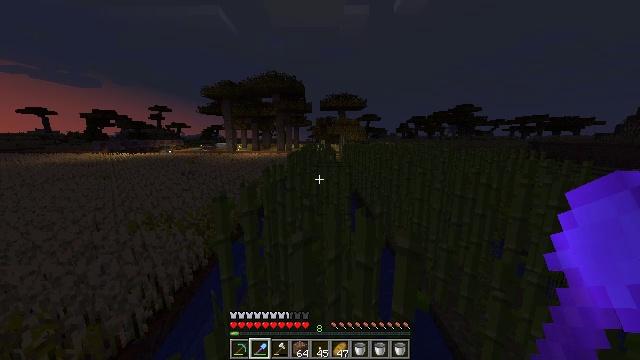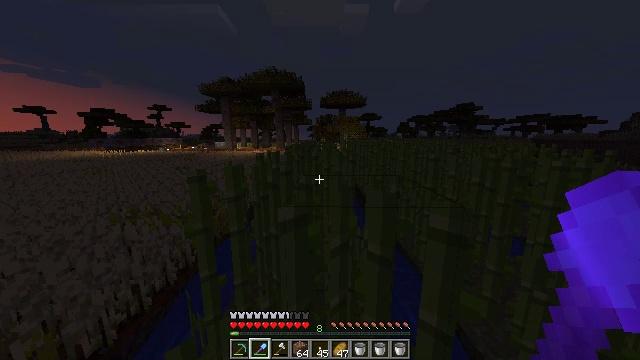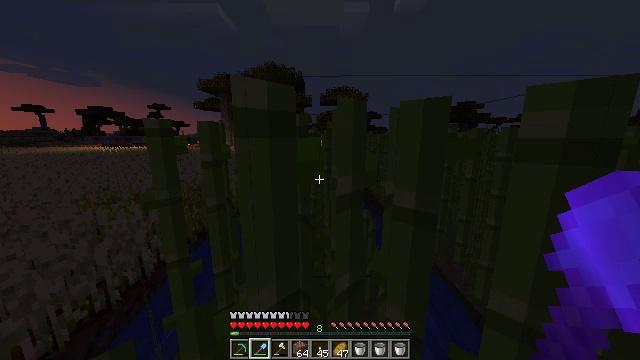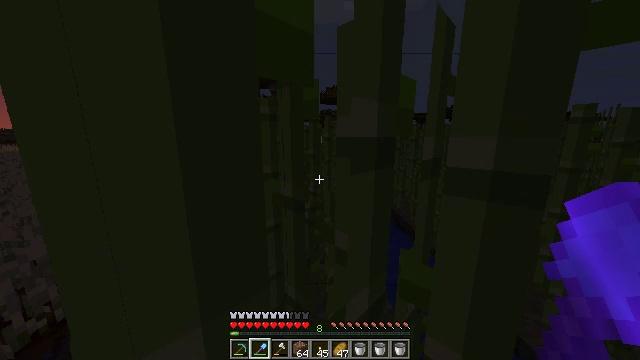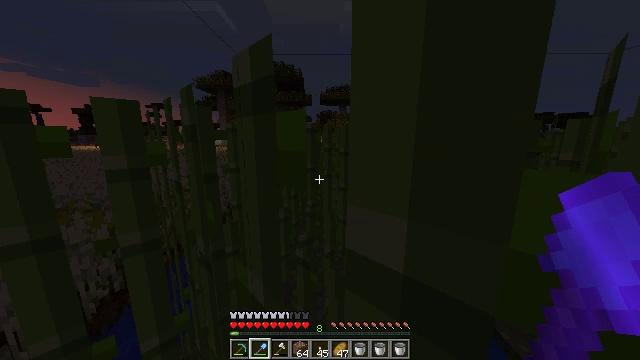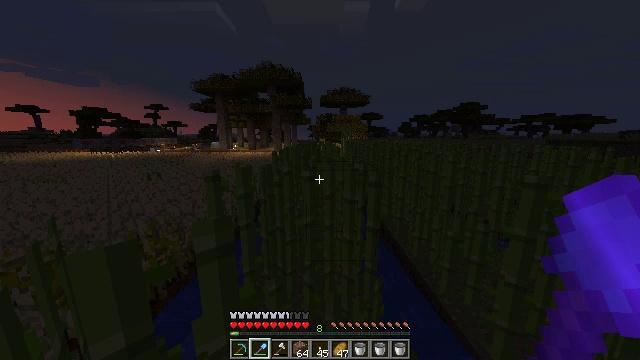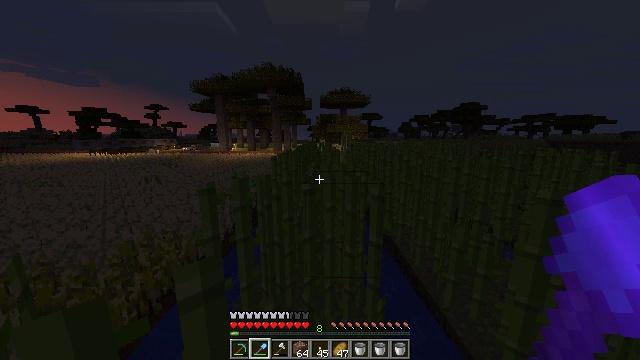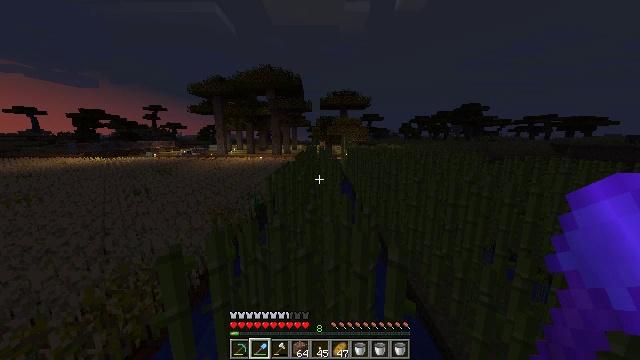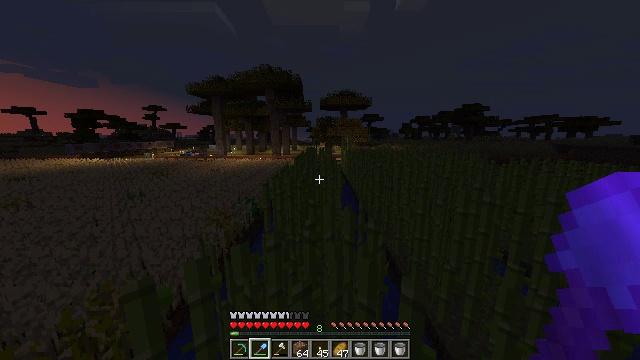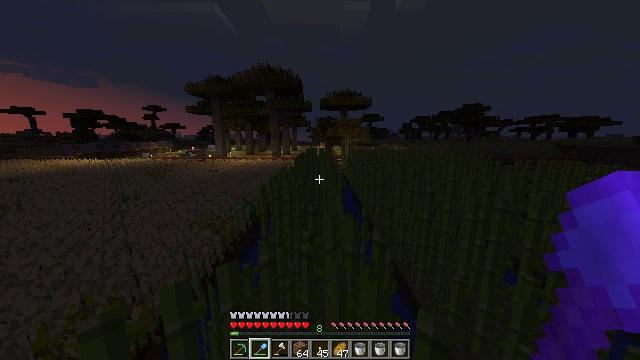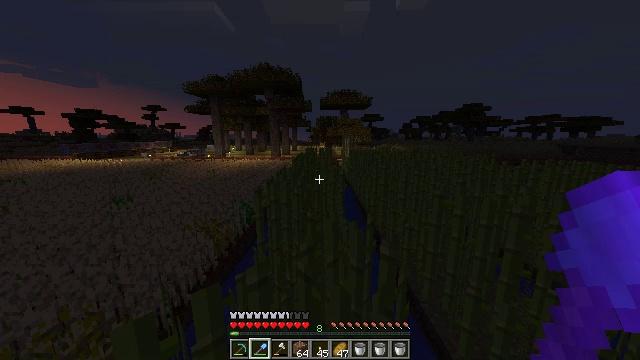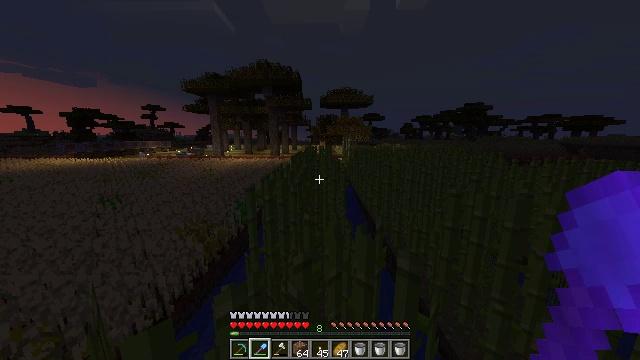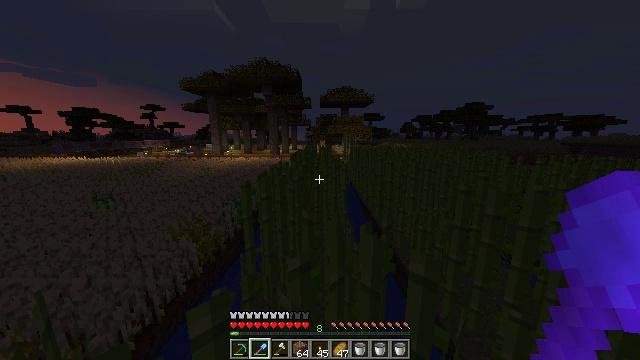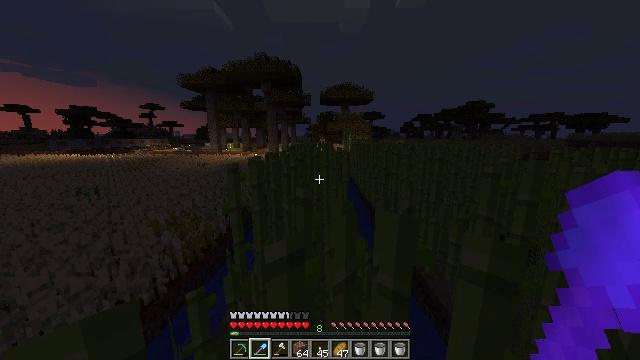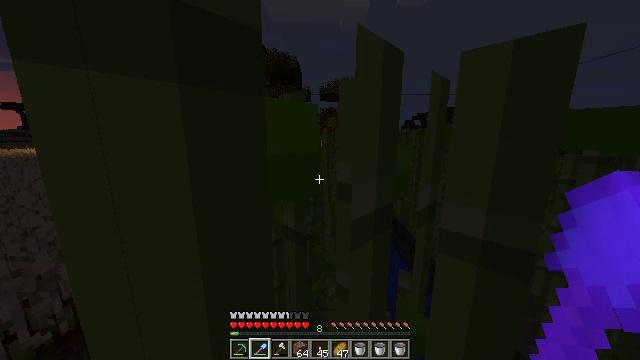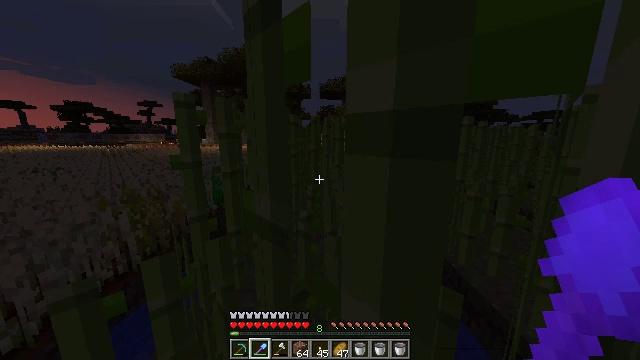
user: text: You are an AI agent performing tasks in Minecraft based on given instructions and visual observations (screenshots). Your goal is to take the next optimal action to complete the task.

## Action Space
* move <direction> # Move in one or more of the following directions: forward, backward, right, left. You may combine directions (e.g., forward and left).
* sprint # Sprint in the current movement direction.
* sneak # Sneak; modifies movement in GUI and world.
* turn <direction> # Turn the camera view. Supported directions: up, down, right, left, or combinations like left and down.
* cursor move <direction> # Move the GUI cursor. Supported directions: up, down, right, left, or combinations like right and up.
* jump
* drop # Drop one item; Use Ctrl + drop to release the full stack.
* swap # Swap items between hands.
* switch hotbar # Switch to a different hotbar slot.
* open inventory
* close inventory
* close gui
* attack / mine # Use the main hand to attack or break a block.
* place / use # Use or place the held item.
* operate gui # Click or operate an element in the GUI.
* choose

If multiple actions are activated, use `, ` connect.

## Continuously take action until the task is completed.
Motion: motion action
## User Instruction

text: Cut down the sugar cane stalks.
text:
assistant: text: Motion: move forward, sprint, jump
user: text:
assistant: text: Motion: move forward, sprint, jump
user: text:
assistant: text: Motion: move forward, sprint, jump
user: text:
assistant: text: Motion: move forward, sprint, jump
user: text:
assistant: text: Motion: move forward, sprint, jump
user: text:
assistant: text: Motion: move forward, sprint, jump
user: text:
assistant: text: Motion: move forward, sprint, jump
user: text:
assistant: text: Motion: move forward, sprint, jump
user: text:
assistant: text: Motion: move forward, sprint, jump
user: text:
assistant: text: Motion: move forward, sprint, jump
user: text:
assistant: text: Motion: move forward, sprint, jump
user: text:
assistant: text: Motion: move forward, sprint, jump
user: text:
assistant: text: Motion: move forward, sprint, jump
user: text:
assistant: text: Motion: move forward, sprint, jump
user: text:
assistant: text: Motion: move forward, sprint, jump
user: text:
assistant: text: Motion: move forward, sprint, jump
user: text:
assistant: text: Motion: move forward, sprint, jump
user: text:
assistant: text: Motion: move forward, sprint, jump
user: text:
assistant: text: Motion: move forward, sprint, jump
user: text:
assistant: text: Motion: move forward, sprint, jump
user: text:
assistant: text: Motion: move forward, sprint, jump
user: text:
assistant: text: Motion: move forward, sprint, jump
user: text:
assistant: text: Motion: move forward, sprint, jump
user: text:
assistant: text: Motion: move forward, sprint, jump
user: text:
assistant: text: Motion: move forward, sprint, jump
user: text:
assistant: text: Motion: move forward, sprint, jump
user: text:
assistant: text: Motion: move forward, sprint, jump
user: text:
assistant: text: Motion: move forward, sprint, turn down, jump
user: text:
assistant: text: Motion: move forward, sprint, jump
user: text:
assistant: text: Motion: move forward, sprint, jump